Question:
I have written following python program to perform a for the given graph, but after execution it gives the error : . What is wrong in my code?
'''
output=[]
graph = {
9:[8,7,6],
8:[5,4],
6:[3,2],
5:[1,0]
}
def dfs(graph,root):
stack=[]
visited=set()
stack.append(root)
output.append(str(root))
visited.add(root)
while not(stack==[]):
for item in graph[root]:
if item not in visited:
stack.append(item)
visited.add(item)
output.append(str(item))
if set(graph[item]).union(visited)==visited:
stack.pop(-1)
root=stack[len(stack)-1]
continue
root=item
dfs(graph,9)
print(" ".join(output))
'''
---
Still the problem is not solved after adding suggestions given by @amit i have written the following code and it is giving incorrect output, please help!
'''
output=[]
graph = {
1:[2,3],
2:[4,5],
3:[6,7],
4:[],
5:[],
6:[],
7:[]
}
def dfs(graph,root):
stack=[]
visited=set()
stack.append(root)
output.append(str(root))
visited.add(root)
while not(stack==[]):
for item in graph[root]:
if item not in visited:
stack.append(item)
visited.add(item)
output.append(str(item))
if set(graph[item]).union(visited)==visited:
stack.pop(-1)
if not(stack==[]):
root=stack[len(stack)-1]
else:
break
continue
root=item
dfs(graph,1)
print(" ".join(output))
'''
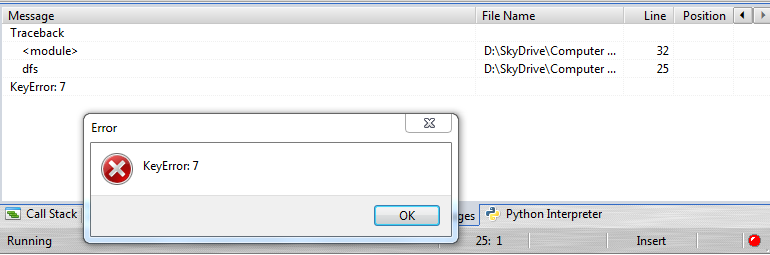
Answer: Your graph implementation does not have nodes with 'd_out(v)=0' as keys.
So, in this line:
'''
if set(graph[item]).union(visited)==visited:
'''
When you put 7 (or 4) as 'item', you try to access 'graph[7]' - but there is no such key.
You can overcome it by either changing the graph implementation to have a 'key:[]' for all keys (including those with no out-edges), or by adding a check to the condition to check if 'item' is in 'graph' before attempting to access it.